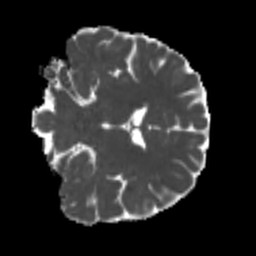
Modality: MD
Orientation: coronal
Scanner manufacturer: siemens
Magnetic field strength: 3 T
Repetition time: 4 s
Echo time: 0.0594 s